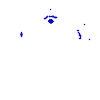
Particle: electron